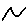
Label: zigzag